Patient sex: M
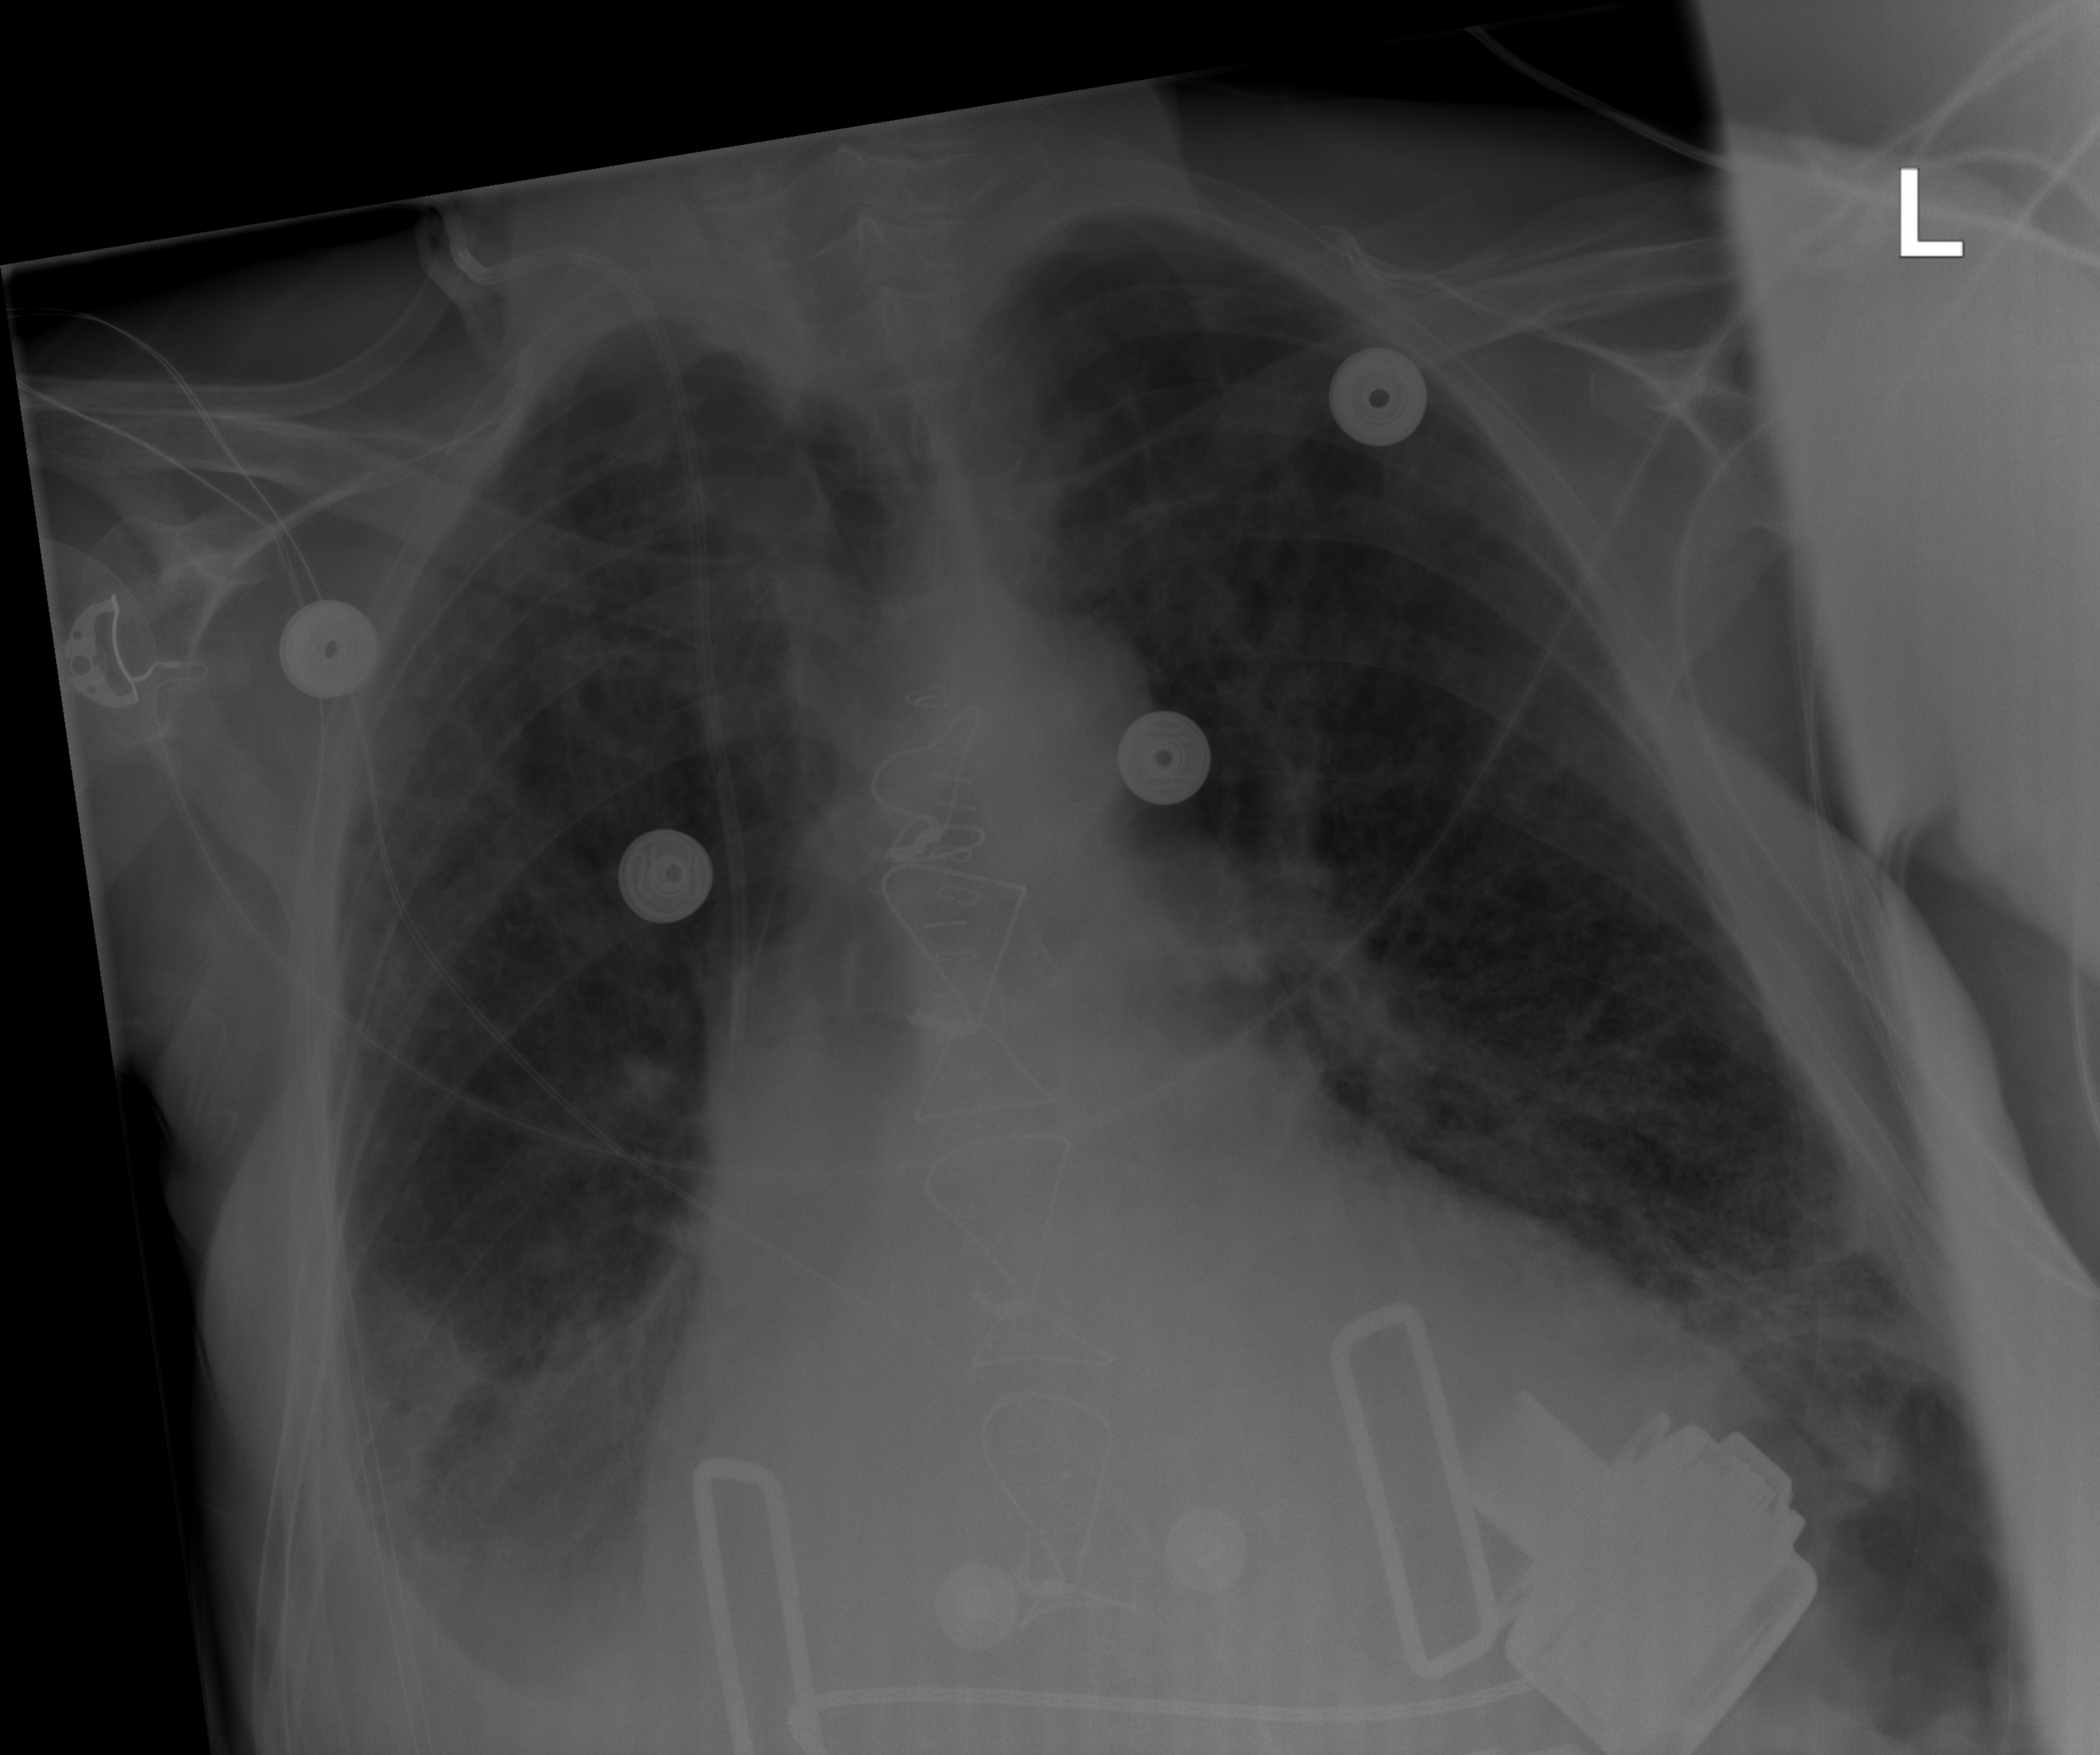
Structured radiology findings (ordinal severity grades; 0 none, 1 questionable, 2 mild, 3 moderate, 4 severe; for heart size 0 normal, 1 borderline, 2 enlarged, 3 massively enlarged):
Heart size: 2
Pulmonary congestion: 0
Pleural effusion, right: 2
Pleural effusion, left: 2
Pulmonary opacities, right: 2
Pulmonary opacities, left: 2
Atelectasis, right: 2
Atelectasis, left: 2